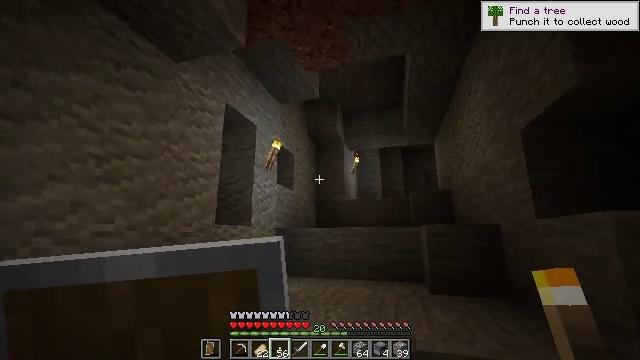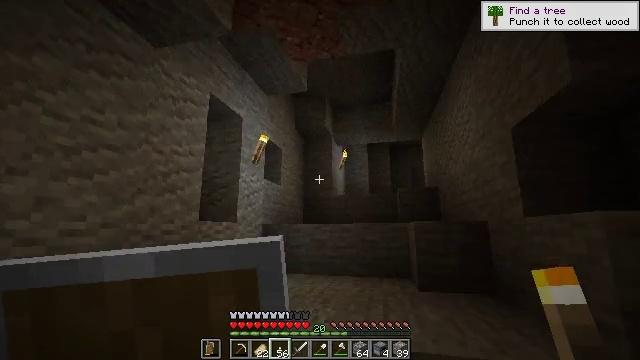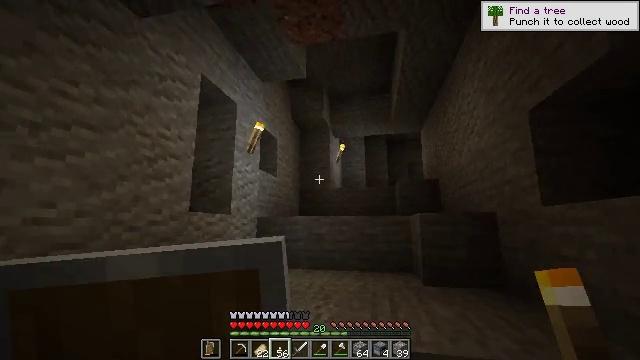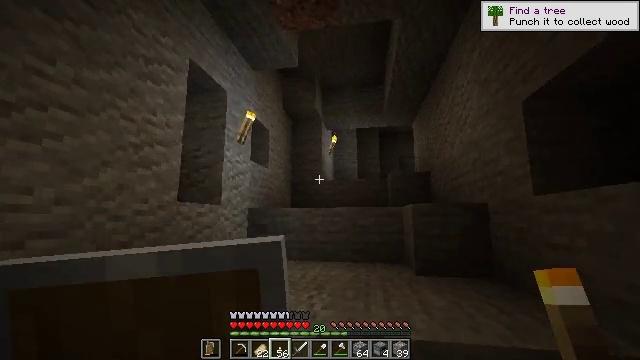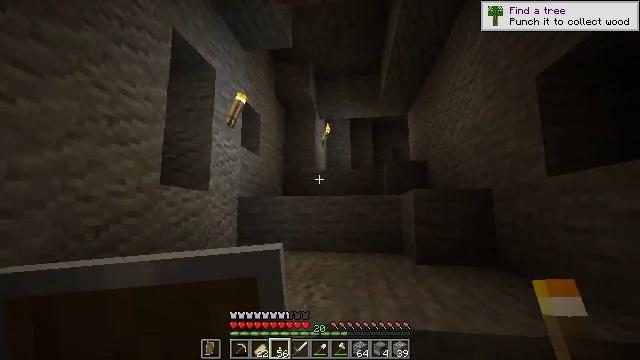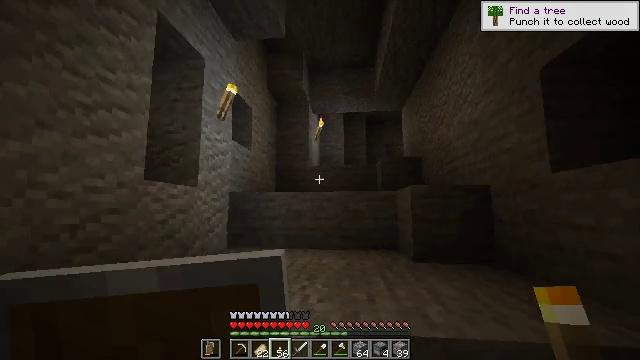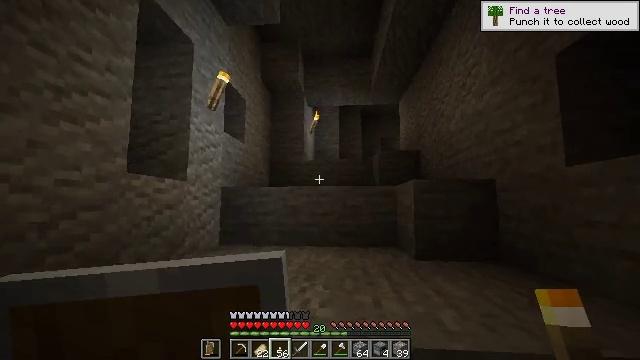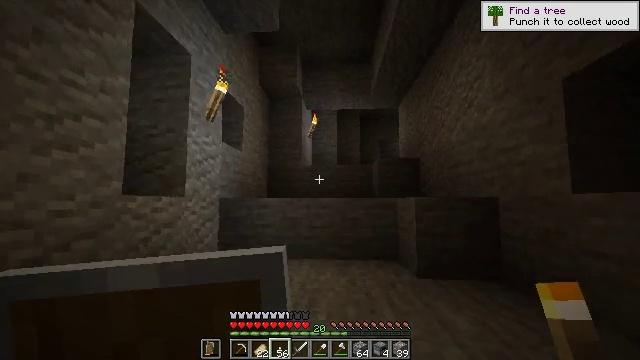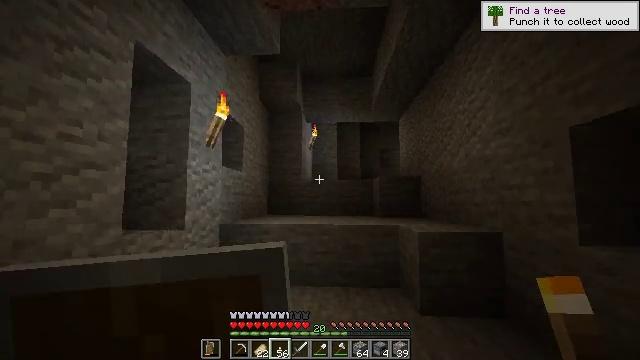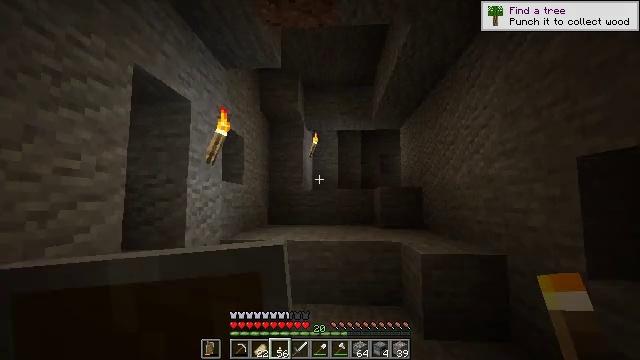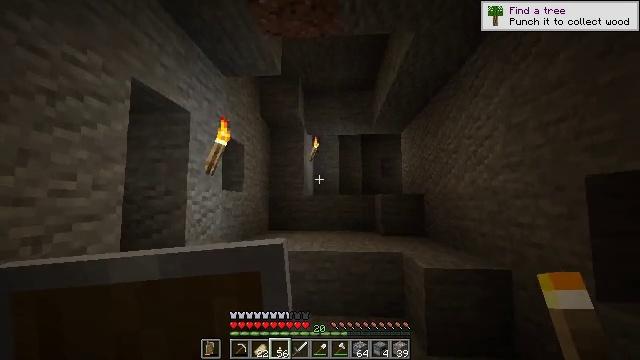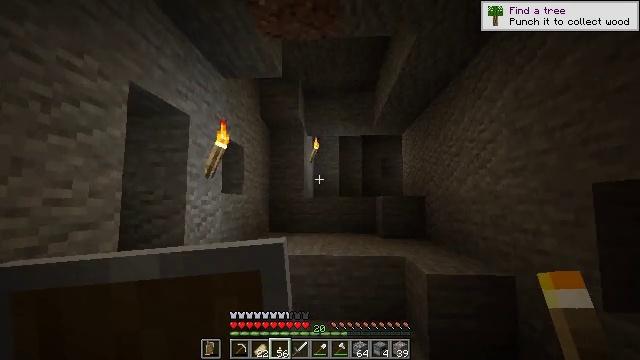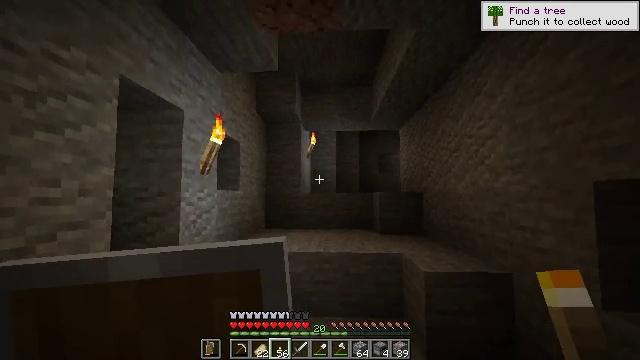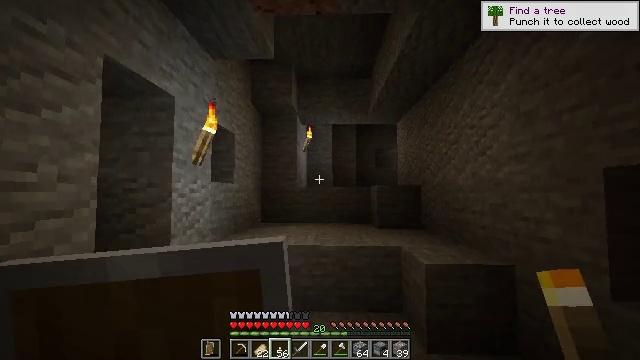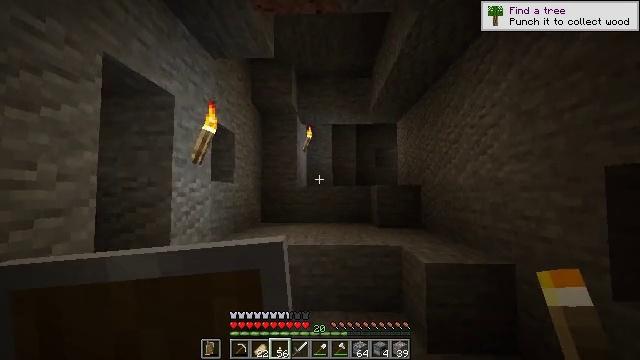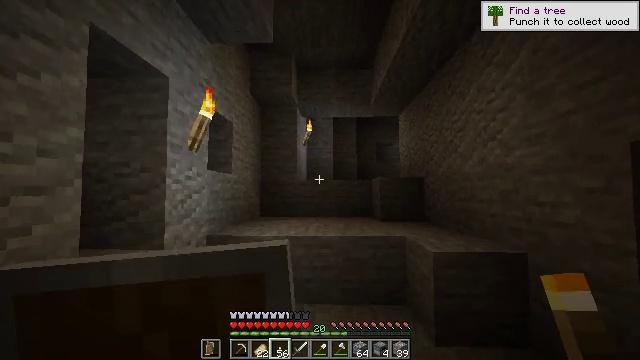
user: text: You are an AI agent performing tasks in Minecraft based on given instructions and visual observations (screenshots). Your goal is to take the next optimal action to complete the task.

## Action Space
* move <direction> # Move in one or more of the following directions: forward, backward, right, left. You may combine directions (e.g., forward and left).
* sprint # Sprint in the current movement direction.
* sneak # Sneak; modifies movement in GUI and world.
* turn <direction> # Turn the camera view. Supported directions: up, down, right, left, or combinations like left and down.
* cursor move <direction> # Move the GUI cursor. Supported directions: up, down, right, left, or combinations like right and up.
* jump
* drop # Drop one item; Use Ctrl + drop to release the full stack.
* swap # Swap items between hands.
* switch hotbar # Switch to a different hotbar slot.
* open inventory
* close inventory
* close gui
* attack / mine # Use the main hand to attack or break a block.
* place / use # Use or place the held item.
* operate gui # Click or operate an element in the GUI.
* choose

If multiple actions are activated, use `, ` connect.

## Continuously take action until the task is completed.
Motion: motion action
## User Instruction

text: Place redstone dust in the crafting table to make a redstone block.
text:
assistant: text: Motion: move forward, turn right and down
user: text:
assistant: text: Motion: move forward, turn right
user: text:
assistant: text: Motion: move forward, turn right and down
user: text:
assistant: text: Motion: move forward, turn right
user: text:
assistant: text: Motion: move forward, turn right
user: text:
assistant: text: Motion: move forward, turn right and down
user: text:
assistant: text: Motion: move forward, jump
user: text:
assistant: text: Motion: move forward, jump
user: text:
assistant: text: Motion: move forward, jump
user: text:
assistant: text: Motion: move forward, jump
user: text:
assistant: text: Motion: move forward, jump
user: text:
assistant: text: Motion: move forward, turn down
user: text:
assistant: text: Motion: move forward
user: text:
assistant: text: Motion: move forward
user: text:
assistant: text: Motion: move forward
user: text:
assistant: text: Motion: move forward, sprint
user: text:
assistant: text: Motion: move forward, sprint
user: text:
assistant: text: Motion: move forward, sprint
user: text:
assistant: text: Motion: move forward
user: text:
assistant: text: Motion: move forward
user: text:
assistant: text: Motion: move forward
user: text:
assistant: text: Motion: move forward, turn down
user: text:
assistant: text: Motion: move forward
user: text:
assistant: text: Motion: move forward, jump
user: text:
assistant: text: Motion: move forward, jump
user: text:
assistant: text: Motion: move forward, jump
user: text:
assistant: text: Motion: move forward, jump
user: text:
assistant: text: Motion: move forward, jump
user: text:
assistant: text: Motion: move forward
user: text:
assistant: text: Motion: move forward